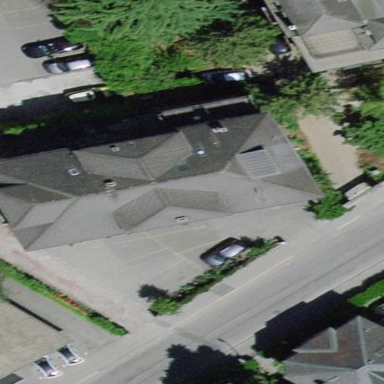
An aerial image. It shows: Office building.